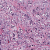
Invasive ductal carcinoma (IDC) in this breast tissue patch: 0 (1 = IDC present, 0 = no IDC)